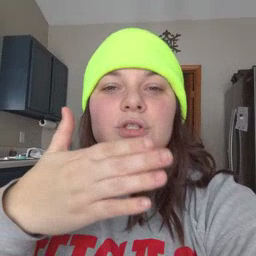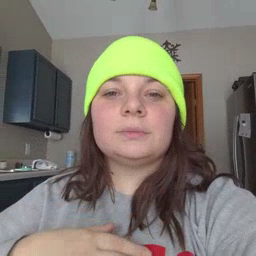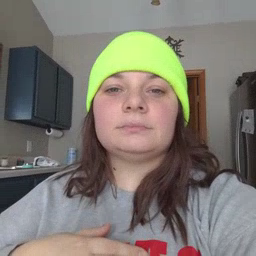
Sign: fish